Question: Twitter-Bootstrap buttons are awesomely beautiful. <URL>

But they are limited in colors.
Is there any way I could change the base color of the button while keeping the beautiful hover-over effect that bootstrap has made so beautiful and effortless?
I am completely unaware of what the css/javascript looks like that twitter uses to maintain those effects.
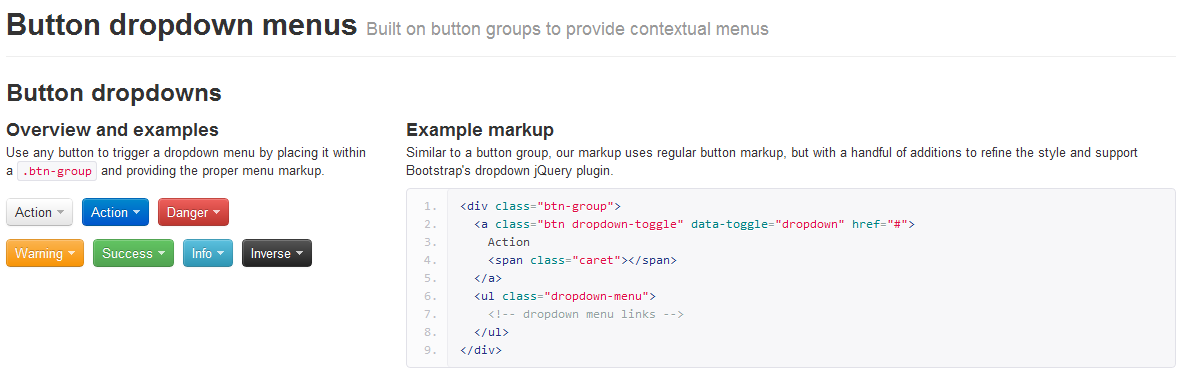
Answer: Basically, the buttons in Twitter Bootstrap are controlled in CSS by ".btn{}". What you have to do is go to the CSS file and find where it says "btn" and change the color settings. However, it's not as simple as just doing that since you also have to change what color the button changes into when you highlight it, etc. To do THAT, you have to look for other tags in CSS like ".btn:hover{}", etc.
Changing it requires changing of the CSS. Here is a quick link to that file:
<URL>